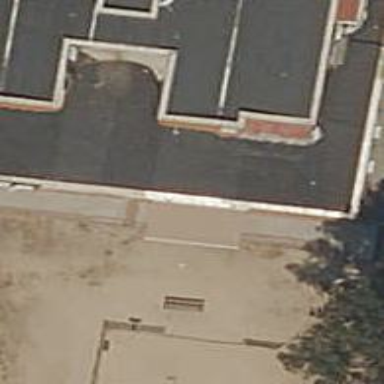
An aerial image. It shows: Kindergarten.